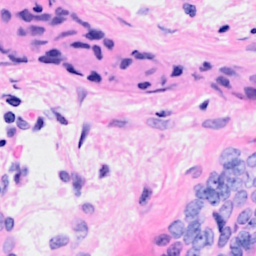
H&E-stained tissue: Breast